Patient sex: F
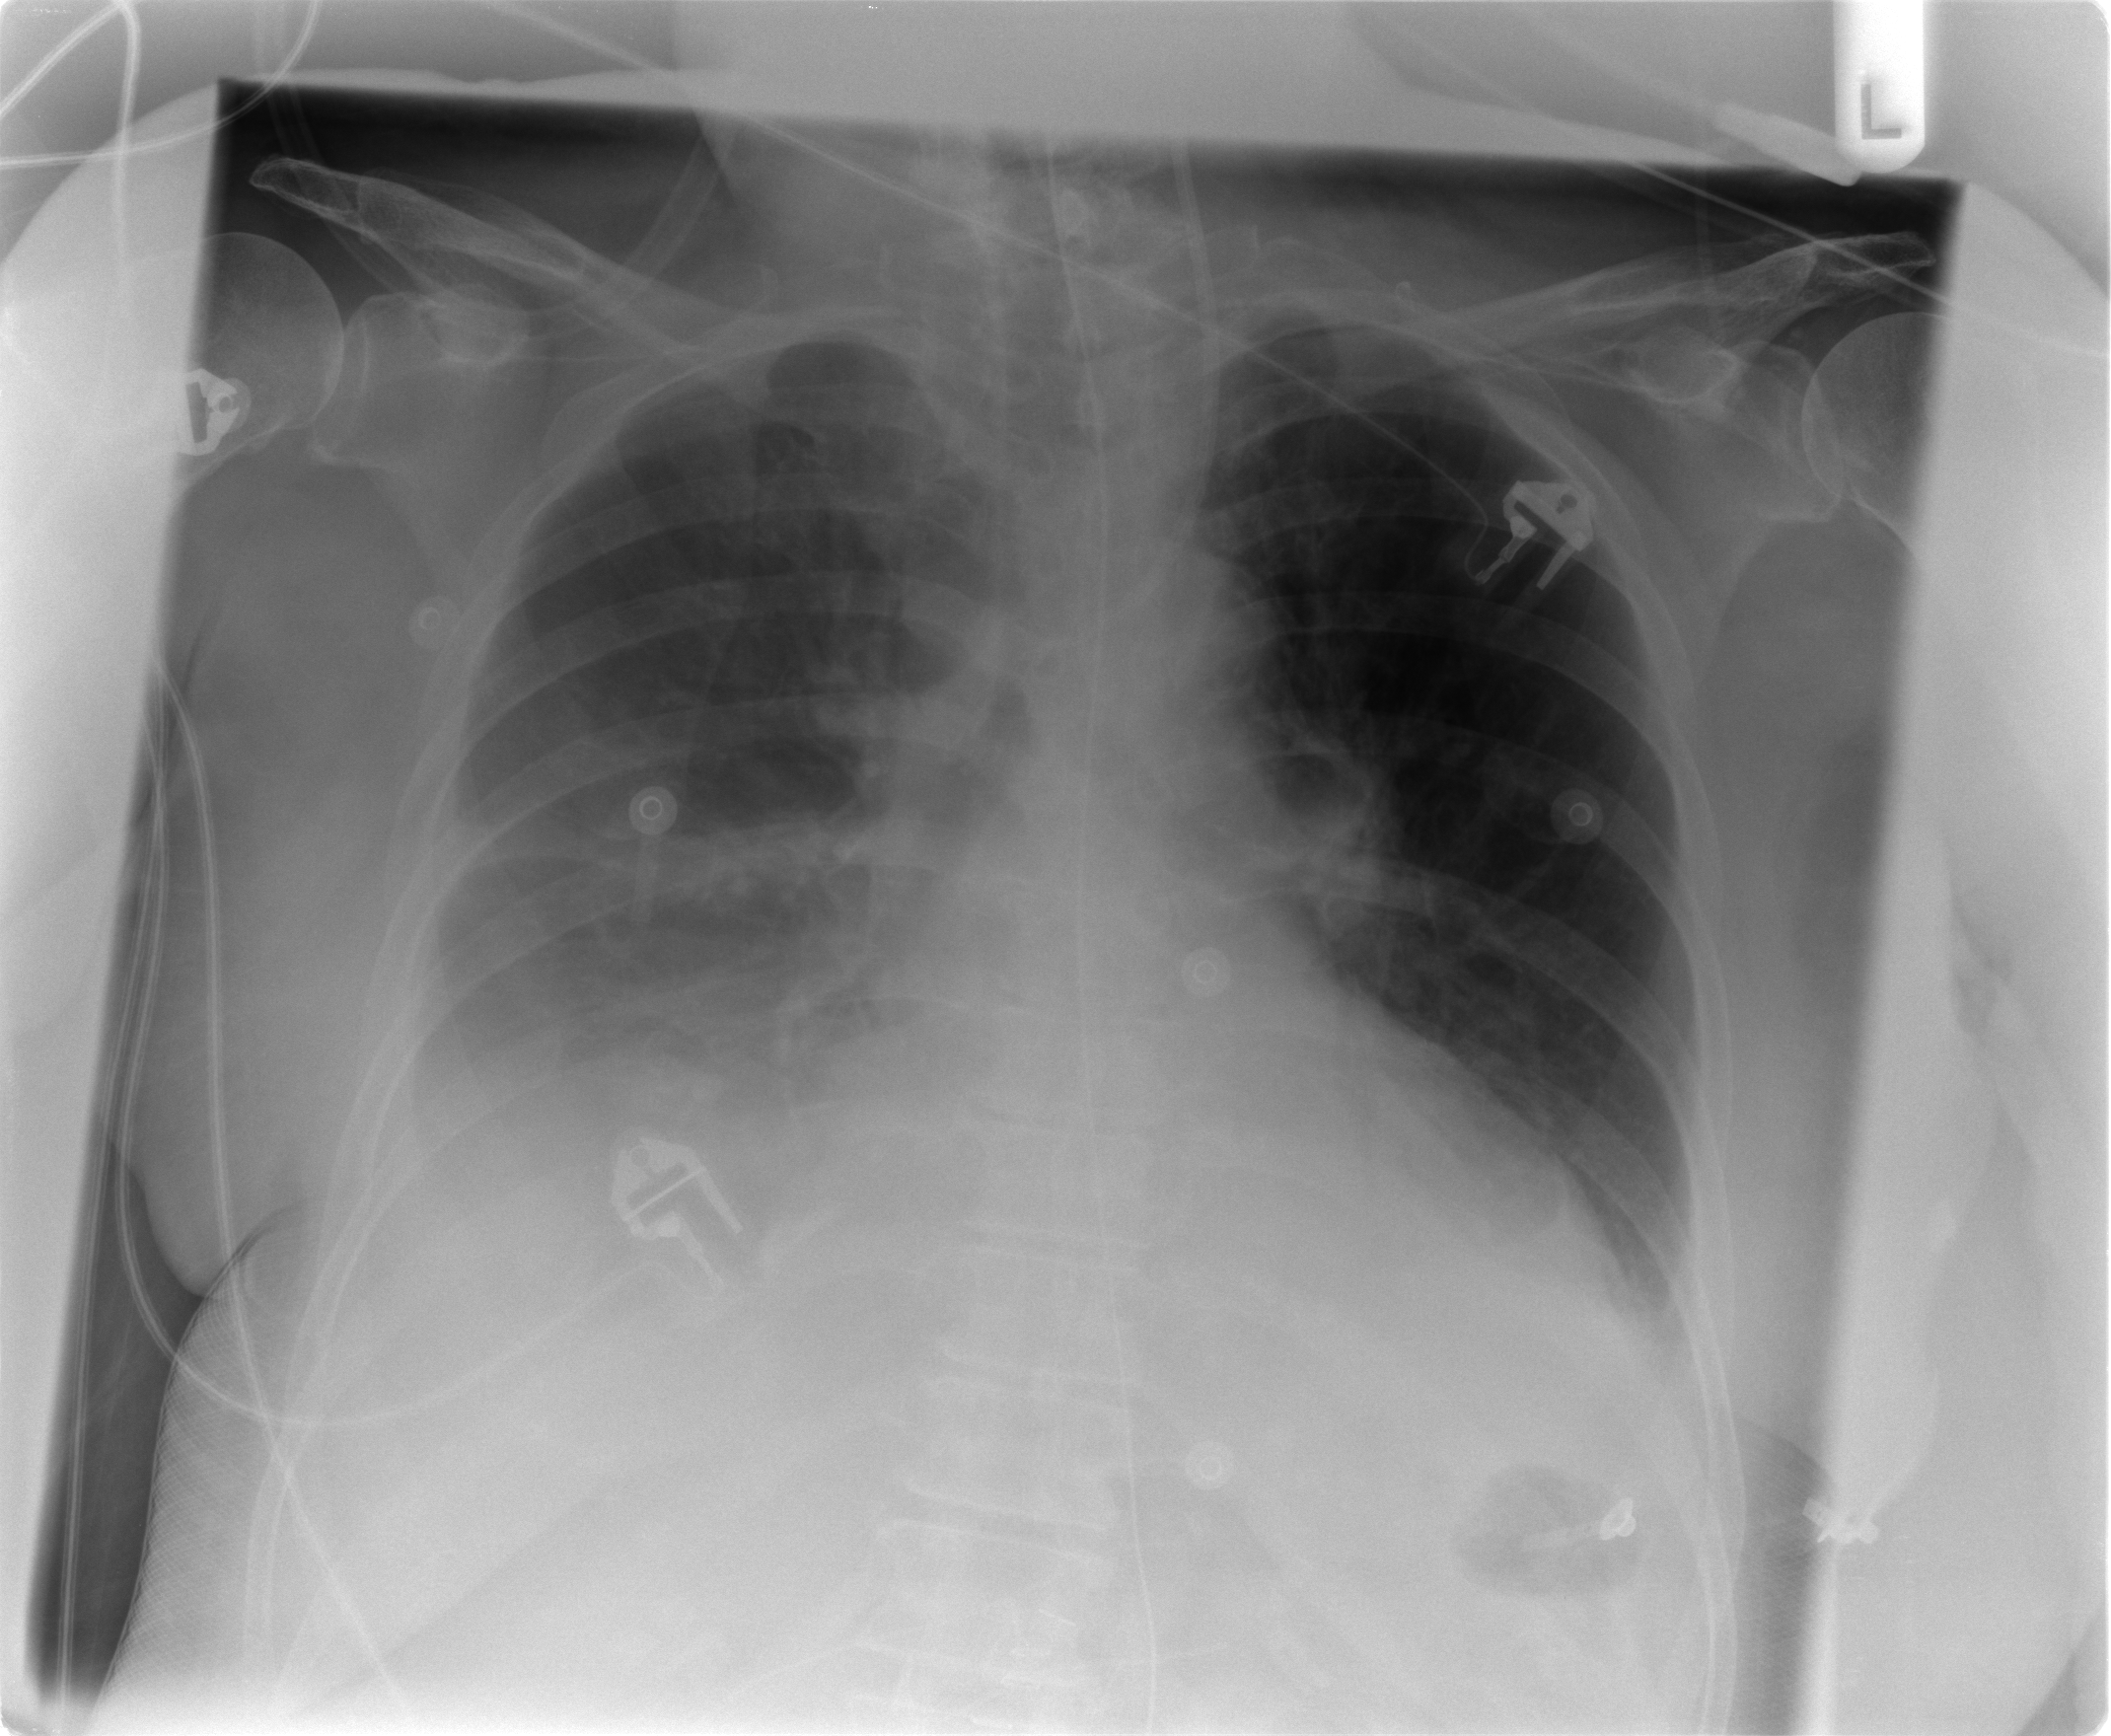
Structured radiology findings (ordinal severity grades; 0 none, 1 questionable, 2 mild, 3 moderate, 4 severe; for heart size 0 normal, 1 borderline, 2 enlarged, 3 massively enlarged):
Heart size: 2
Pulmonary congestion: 1
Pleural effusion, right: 2
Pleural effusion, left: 1
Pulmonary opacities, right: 1
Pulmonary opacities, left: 0
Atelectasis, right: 2
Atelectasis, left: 2